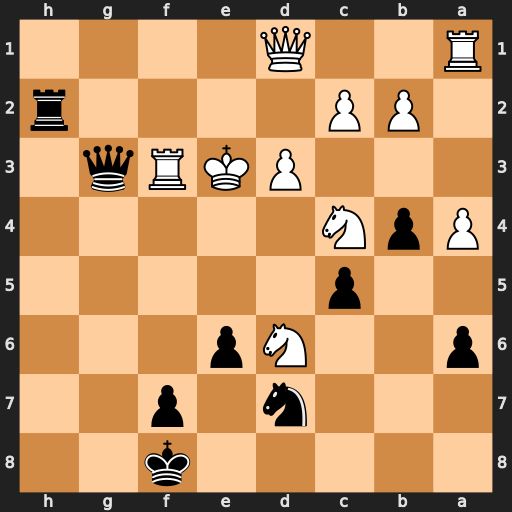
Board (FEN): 5k2/3n1p2/p2Np3/2p5/PpN5/3PKRq1/1PP4r/R2Q4
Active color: b
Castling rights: -
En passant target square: -
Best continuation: Qg5+ Rf4 Nf6 Nb6 e5